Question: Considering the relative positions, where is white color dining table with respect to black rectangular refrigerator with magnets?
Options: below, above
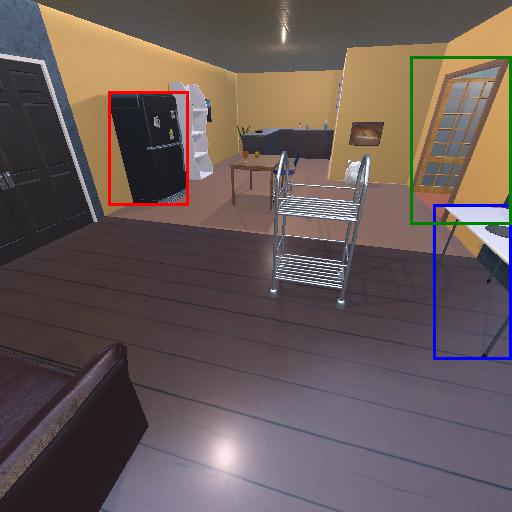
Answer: below